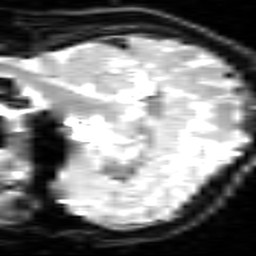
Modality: inplaneT2
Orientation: sagittal
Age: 19
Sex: female